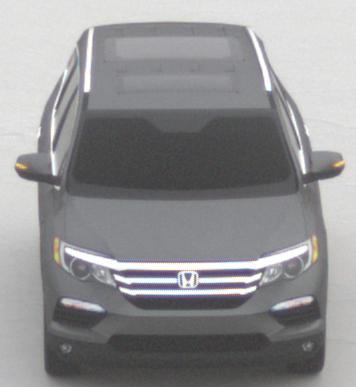
Make: Honda
Model: Pilot
Detailed model: 3
Model produced from: 2015
Model produced until: 2022
Doors: 5
Color: gray
Road condition: dry road
Daytime: morning or afternoon
Contrast: low contrast